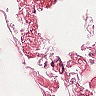
Metastatic tissue present: no